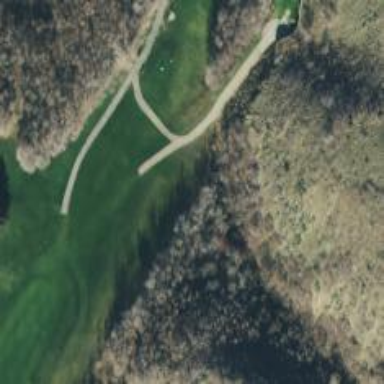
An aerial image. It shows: Service road designated as golf cart path.